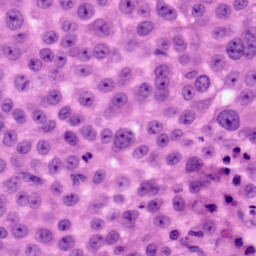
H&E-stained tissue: Skin